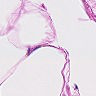
Metastatic tissue present: no